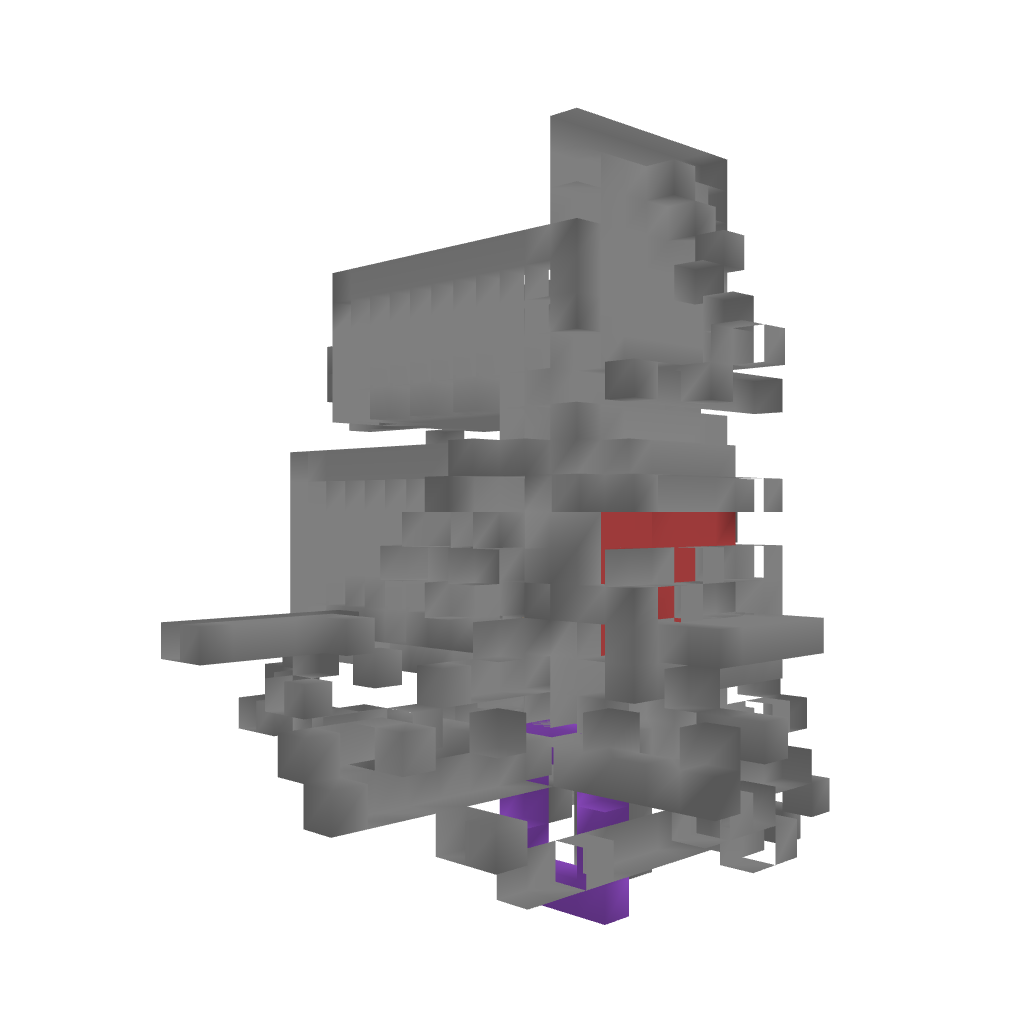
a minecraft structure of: Torture jail bad low quality